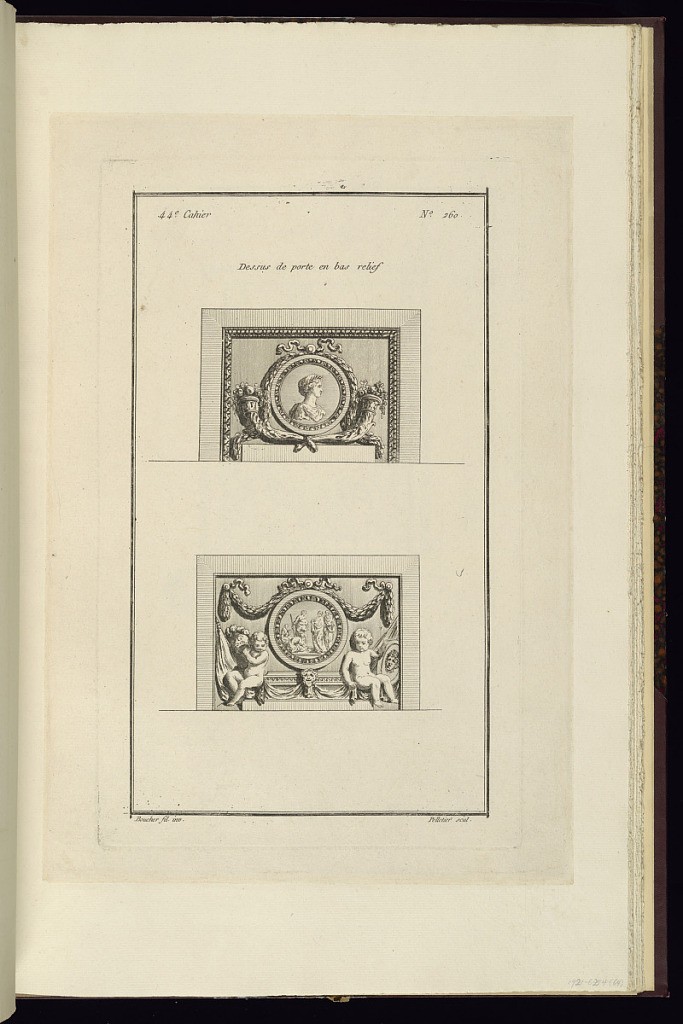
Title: Dessus de porte en bas relief
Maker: Juste-François Boucher, French, 1736 – 1782
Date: ca. 1775
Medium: Engraving on off white laid paper
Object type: Print
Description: Two designs for overdoors. The top overdoor is decorated with a portrait medallion with garland and crossed cornucopia; the bottom overdoor is decorated with a rondel depicting a classical scene, garland, drapery, and putti. The plate is signed.